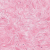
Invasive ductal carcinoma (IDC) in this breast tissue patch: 0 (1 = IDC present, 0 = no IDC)